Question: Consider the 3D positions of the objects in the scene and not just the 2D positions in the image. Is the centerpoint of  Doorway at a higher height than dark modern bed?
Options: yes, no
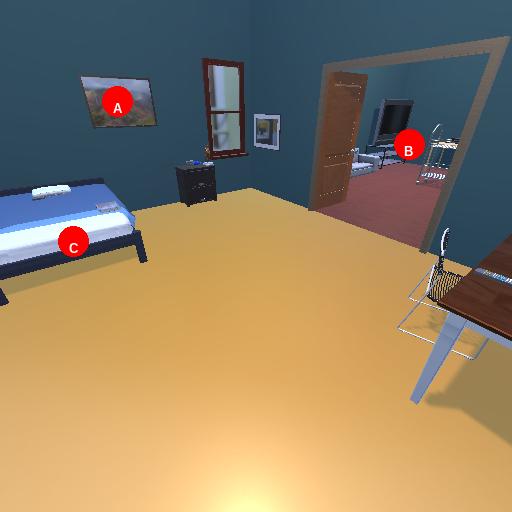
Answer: yes